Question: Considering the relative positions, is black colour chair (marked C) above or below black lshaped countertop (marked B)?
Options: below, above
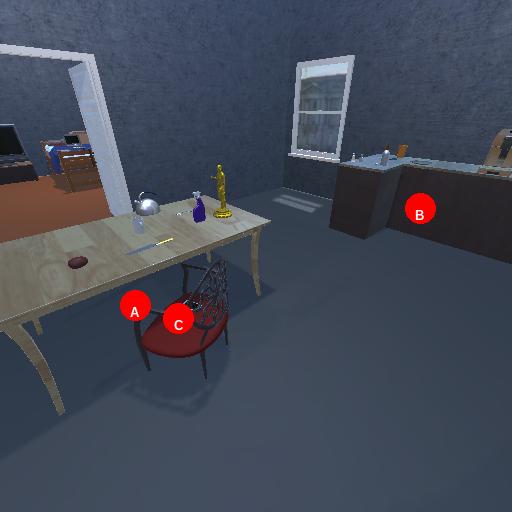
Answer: below